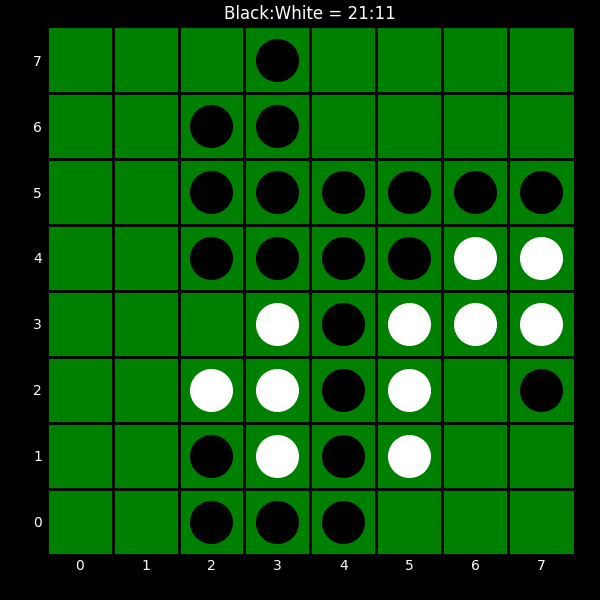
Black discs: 21
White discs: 11